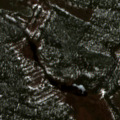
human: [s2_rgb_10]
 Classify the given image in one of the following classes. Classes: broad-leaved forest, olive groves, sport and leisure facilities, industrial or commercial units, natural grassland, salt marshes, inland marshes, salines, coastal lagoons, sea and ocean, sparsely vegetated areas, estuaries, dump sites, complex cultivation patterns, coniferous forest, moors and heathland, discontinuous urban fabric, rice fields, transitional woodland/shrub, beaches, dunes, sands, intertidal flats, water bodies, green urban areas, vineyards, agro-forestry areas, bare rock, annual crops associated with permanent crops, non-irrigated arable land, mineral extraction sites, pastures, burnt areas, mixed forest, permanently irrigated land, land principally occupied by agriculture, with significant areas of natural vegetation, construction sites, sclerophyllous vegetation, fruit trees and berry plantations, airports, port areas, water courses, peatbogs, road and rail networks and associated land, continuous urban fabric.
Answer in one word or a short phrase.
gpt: coniferous forest